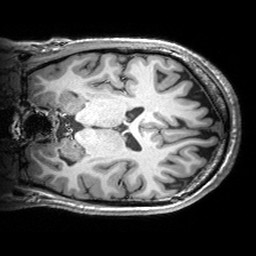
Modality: T1w
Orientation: coronal
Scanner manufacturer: siemens
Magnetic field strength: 3 T
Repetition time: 2.53 s
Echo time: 0.00299 s